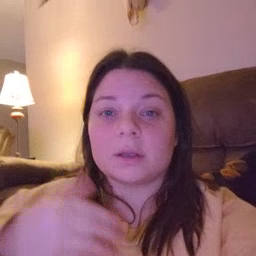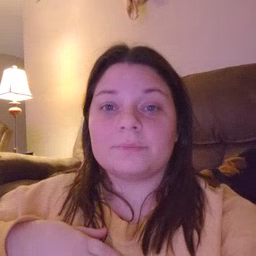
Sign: napkin